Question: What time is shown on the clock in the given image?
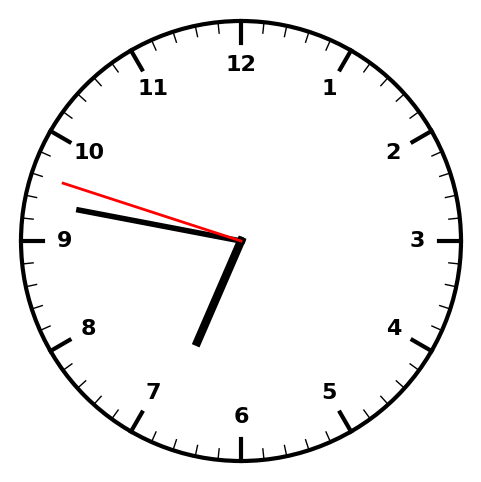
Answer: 06:46:48